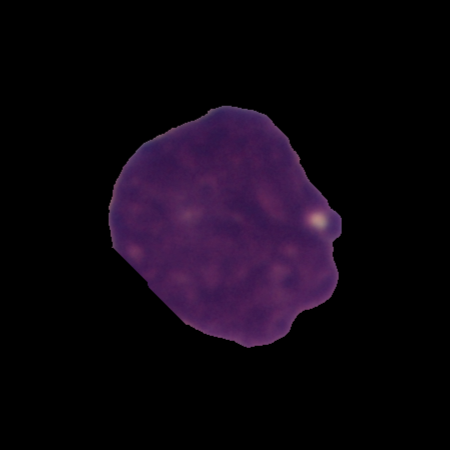
Label: cancer